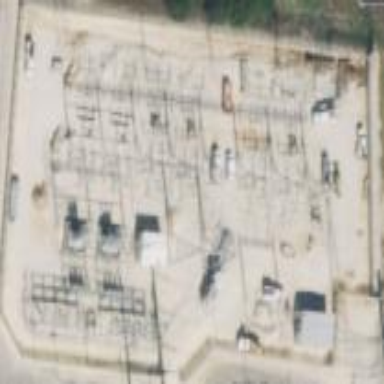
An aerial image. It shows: Outdoor distribution substation protected by fence.